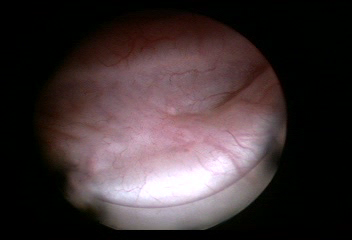
Modality: WLC
Class: Normal mucosa
Bladder cancer association: No